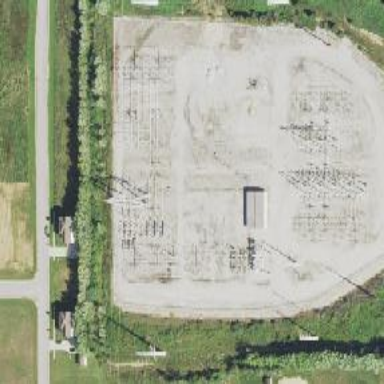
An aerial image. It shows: Power tower.